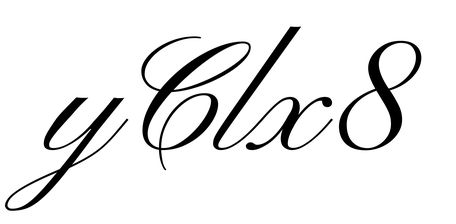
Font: PinyonScript-Regular